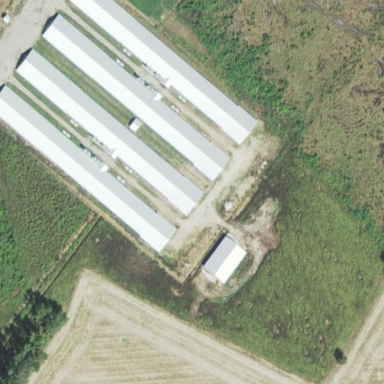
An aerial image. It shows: Farm auxiliary building.